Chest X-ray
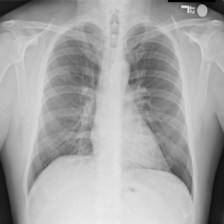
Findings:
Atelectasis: negative
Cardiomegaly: negative
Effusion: negative
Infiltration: negative
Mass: negative
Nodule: negative
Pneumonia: negative
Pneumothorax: negative
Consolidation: negative
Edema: negative
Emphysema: negative
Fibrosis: negative
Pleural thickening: negative
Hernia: negative